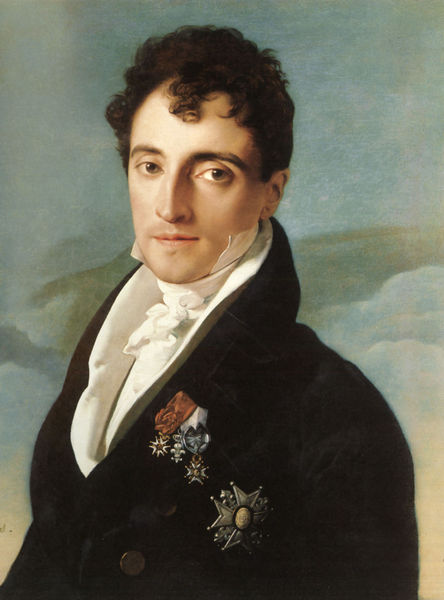
Titel: Joseph Vialetes de Mortarieu
Künstler: Jean-Auguste-Dominque Ingres
Institution: Pasadena/Calif., The Norton Simon Foundation
Schlagwörter: blau, gemälde, himmel, mann, weiß, wolken, braun, frankreich, nase, orange, schwarz, malerei, anzug, hemd, jacke, augen, gesicht, inkarnat, kragen, bild, portrait, porträt, haare, mantel, brustbild, knopf, farbe, krawatte, knöpfe, fliege, sterne, militär, soldat, napoleon, abzeichen, orden, proträt, general, binder, wien, franzose, neuzeit, mannn, hem